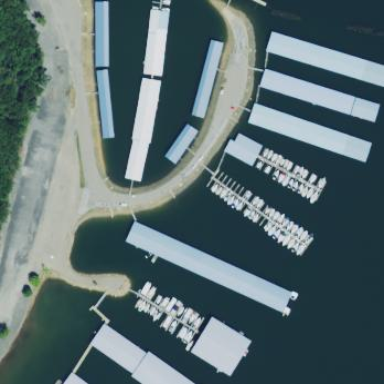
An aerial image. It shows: Marina on leisure land.